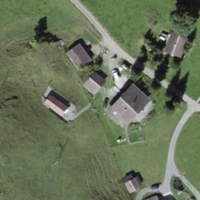
EUNIS habitat code: 23
Species observed at this site:
Lamium maculatum